Question: I am making a chart that displays network latency and connection failure rate on graph. I am using 'DefaultCategoryDataset' to store the data, but the problem is, that this dataset uses 'String' for the X axis values:
'''
DefaultCategoryDataset dataset = new DefaultCategoryDataset( );
dataset.addValue( 15 , "Line name" , "X value" );
'''
Since I render packets based on Unix time in miliseconds, it ends up looking like this:

I'd like to fix it so that:
1. New values (larger timestamp) appear to the right, not left
2. X labels too close to each other are inteligently merged, as on this image:
To generate the dataset, I run over array of samples and end up with two 'HashMap<String, Double>' representing average latency and failure rate. These are then assigned as follows:
'''
//Latency line
for (Map.Entry<String, Double> entry : time.entrySet())
{
dataset.addValue(entry.getValue(), "Average ping [ms]", entry.getKey());
}
//Fail rate line
for (Map.Entry<String, Double> entry : fail_rate.entrySet())
{
dataset.addValue(entry.getValue()*100, "Fail rate [%]", entry.getKey());
}
'''
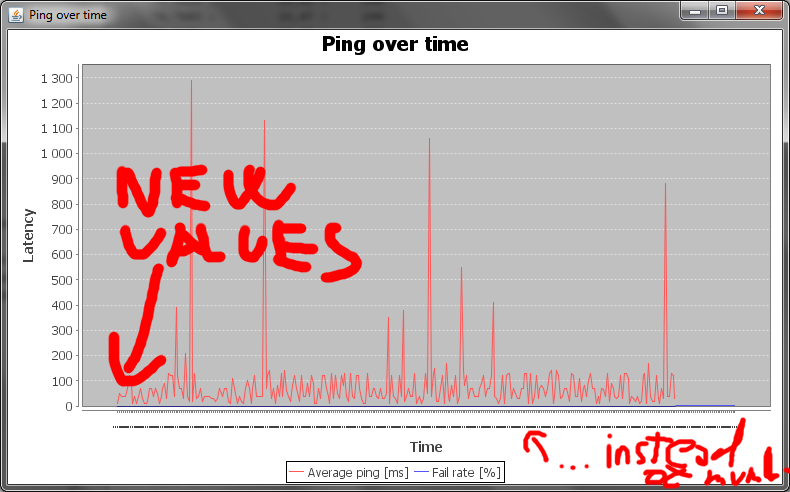
Answer: For this type of graph I think you should use a 'XYDataset' with 'TimeSeries'and 'DateAxis'. There is one example demonstrated here:
<URL>
You can also use a custom 'Timeline' implementation for your 'DateAxis', in particular to control the orientation of the dates (more recent to the right).
More information here: <URL>